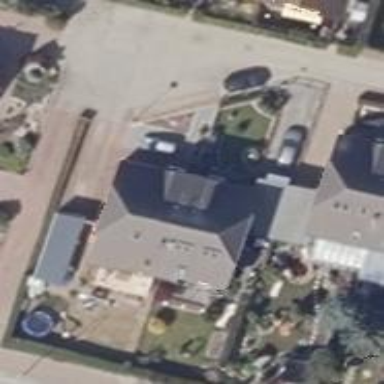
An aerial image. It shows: Terrace building.